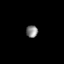
Tissue: prostate
Cell type: Myeloid cells
Senescence score: 0.6887
Nuclear area (px): 138
Mean DAPI intensity: 133.145